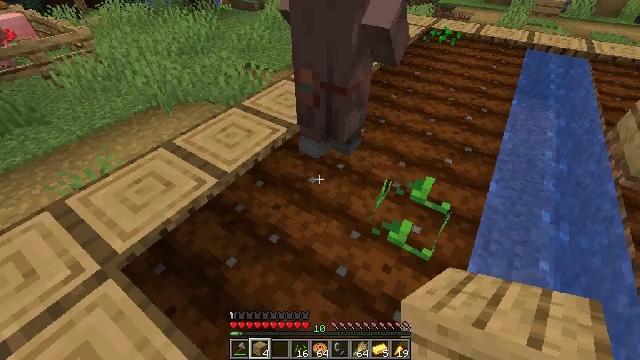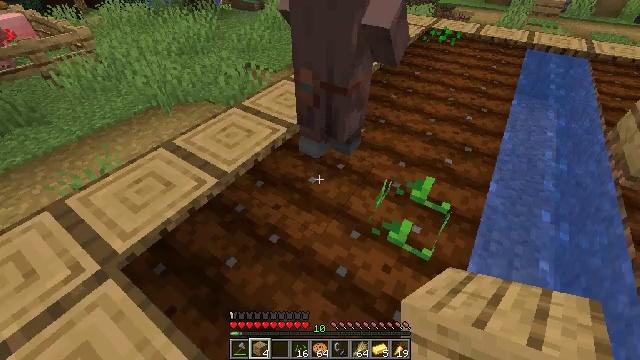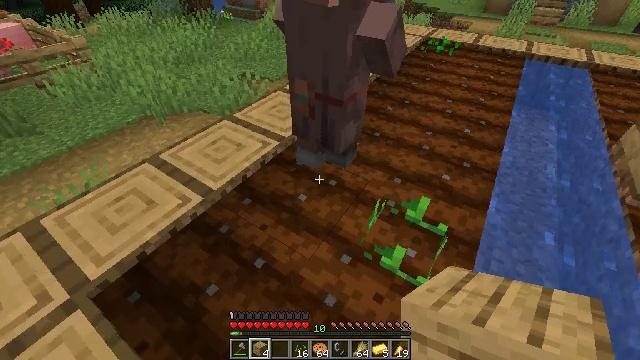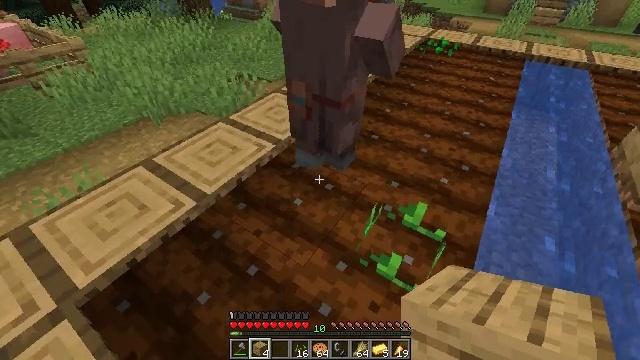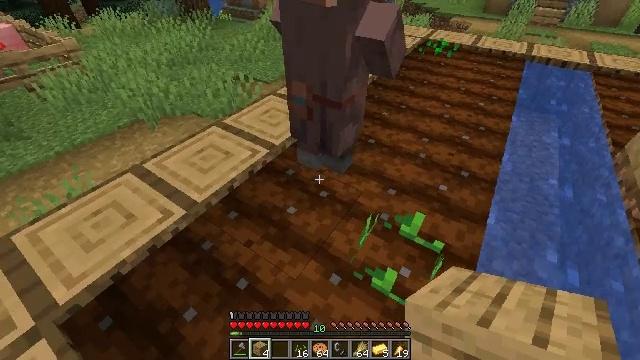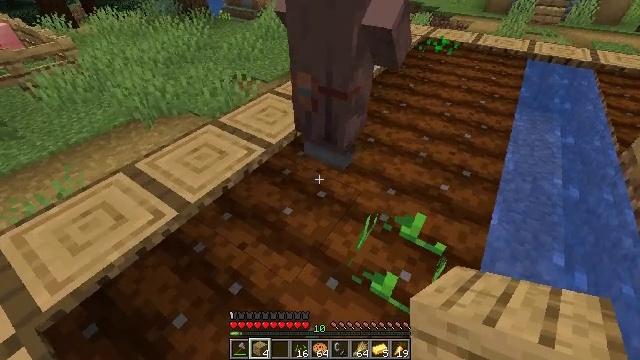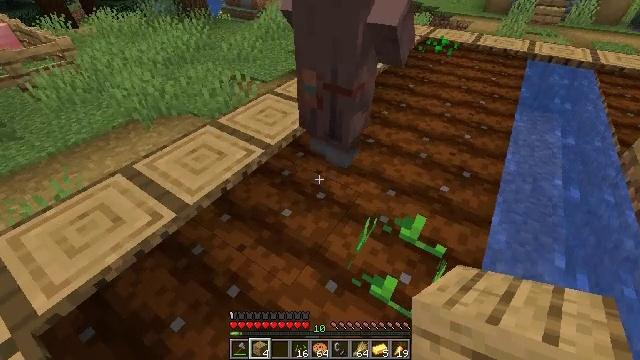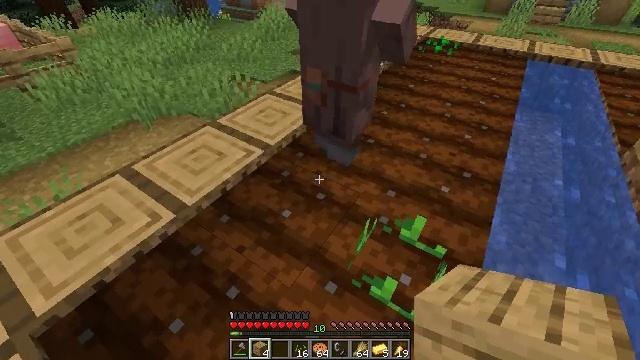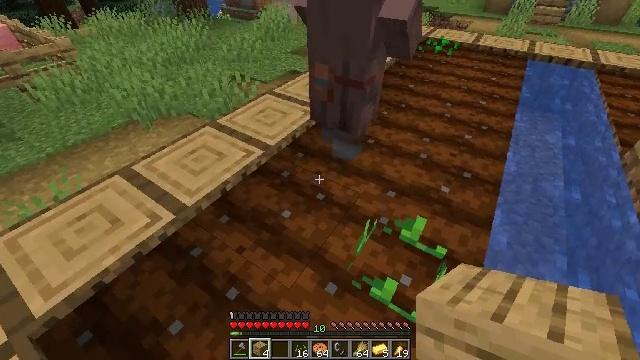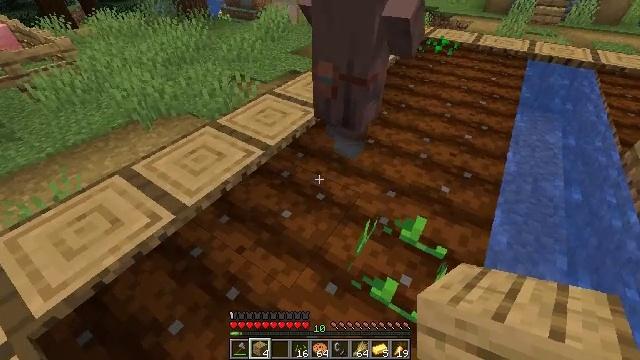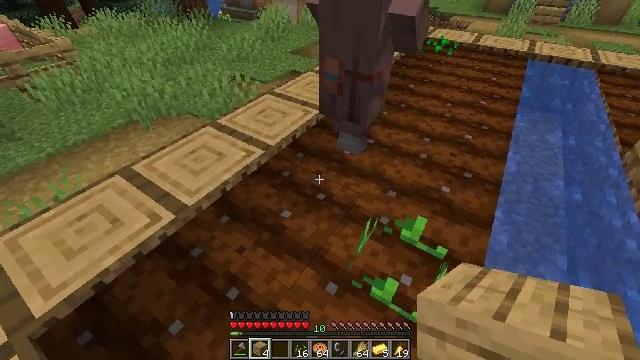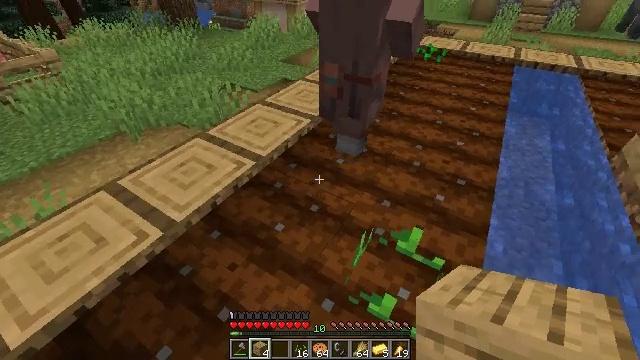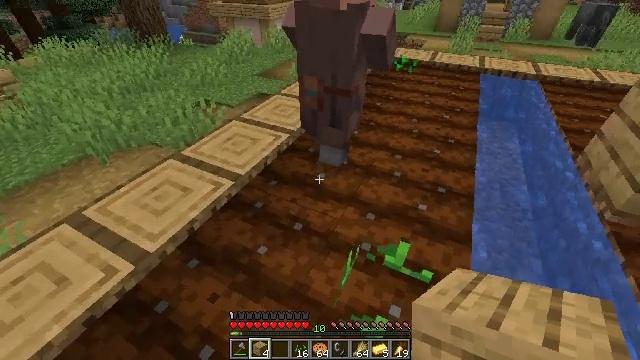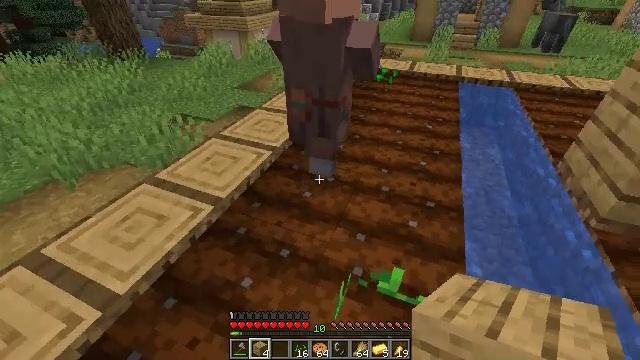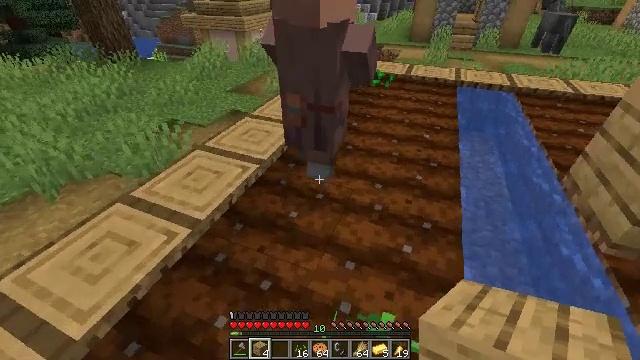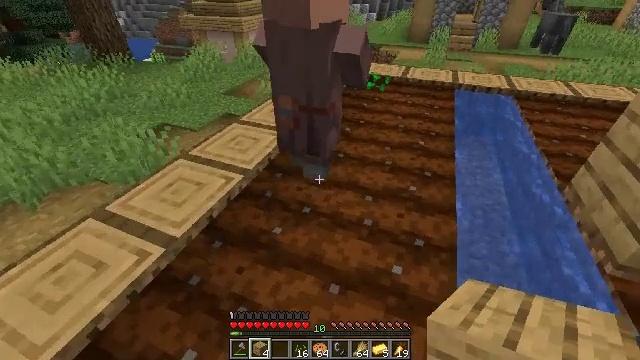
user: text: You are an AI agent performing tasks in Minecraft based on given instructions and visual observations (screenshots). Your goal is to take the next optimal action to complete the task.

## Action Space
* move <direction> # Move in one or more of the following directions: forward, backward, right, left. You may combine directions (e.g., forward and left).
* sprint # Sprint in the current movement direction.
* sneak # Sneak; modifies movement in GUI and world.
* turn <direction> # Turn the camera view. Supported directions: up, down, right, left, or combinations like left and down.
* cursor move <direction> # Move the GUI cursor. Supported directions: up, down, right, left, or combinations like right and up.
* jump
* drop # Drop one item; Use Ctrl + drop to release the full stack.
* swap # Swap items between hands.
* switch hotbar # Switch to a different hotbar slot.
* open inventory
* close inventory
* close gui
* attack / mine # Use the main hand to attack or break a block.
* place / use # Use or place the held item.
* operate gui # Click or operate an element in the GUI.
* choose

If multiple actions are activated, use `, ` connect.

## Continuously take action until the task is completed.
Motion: motion action
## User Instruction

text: Harvest farmland back to plain soil.
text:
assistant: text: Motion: move forward and move right
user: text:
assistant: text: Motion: move forward and move right, turn up
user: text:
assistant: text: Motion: no_op
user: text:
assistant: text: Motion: no_op
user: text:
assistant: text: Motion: no_op
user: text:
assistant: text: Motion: no_op
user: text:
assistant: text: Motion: no_op
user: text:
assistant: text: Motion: no_op
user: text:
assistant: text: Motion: no_op
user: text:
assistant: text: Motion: no_op
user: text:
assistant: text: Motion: move forward, turn right and up
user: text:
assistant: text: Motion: move forward, turn right and up
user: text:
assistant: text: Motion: move forward and move right, turn right and up
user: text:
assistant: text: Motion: move forward and move right
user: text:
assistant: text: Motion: move forward and move right
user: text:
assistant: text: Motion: move forward and move right
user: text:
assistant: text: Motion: move forward and move right
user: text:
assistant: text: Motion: move forward and move right
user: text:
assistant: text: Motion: move forward and move right
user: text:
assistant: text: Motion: move forward and move right
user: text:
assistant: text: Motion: move forward and move right
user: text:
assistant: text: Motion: move forward
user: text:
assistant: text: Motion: move forward
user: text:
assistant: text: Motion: move forward, sneak
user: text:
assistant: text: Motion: move forward, sneak
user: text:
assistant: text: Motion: move forward, sneak
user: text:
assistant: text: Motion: move forward, sneak
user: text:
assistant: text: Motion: move forward and move right, sneak, turn left
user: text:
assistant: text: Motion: move forward and move right, sneak, turn left and up
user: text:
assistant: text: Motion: move forward and move right, sneak, turn left